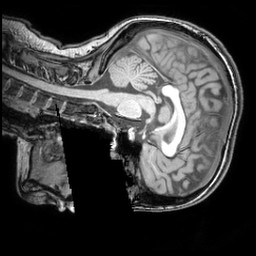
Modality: T1w
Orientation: sagittal
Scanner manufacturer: philips
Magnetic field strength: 3 T
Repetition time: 0.008104 s
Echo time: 0.003705 s